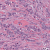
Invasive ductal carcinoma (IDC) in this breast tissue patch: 1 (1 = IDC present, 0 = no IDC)